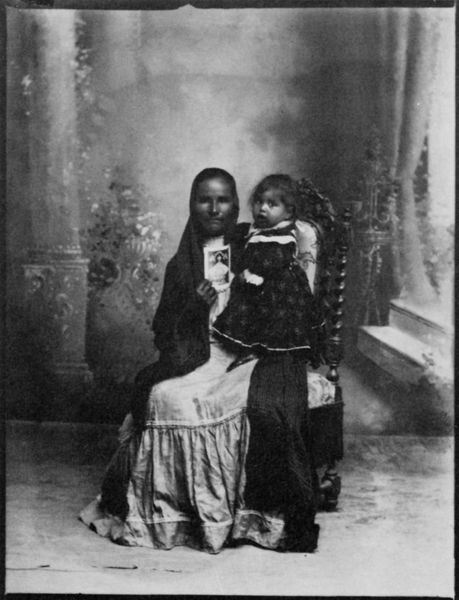
Titel: Porträt
Künstler: Romualdo García
Schlagwörter: dunkel, hand, umhang, weiß, mädchen, sitzen, fenster, frau, grau, haar, hell, hintergrund, holz, kleid, nase, schwarz, stuhl, säule, blick, dame, schal, schleier, tuch, haube, rock, alt, wand, falten, gesicht, stein, bild, bildnis, portrait, porträt, vorhang, ferne, kirche, boden, sessel, sitzend, familie, kind, mutter, tochter, frontal, lehne, zwei, treppe, chair, curtain, lamp, ornate, steps, white, women, black, dress, face, girls, hair, nose, old, seated, skirt, wall, woman, kopftuch, ernst, atelier, pattern, picture, chait, stufe, stufen, schoß, zeigen, exotik, exotisch, foto, fotografie, photographie, farbige, zigeuner, buch, religion, schwarz weiss, leinwand, kleidchen, schnitzerei, photo, sims, jesus, classic, girl, peasant, child, eyes, ausgang, familienbild, bild im bild, black and white, look, shawl, indien, mother, realism, haltend, gedrechselt, peasants, studio, heiligenbild, photografie, family, bil, shoes, baby, native, ghost, clothing, hold, kinf, realistic, photograph, fremd, frühe fotografie, fotographie, ausländer, roc, daughter, family portrait, embroidery, atelierphotographie, ausländerin, beim photograf, fotografiefoto, mutter  und kind, icon, tch, d, wo ist das vögelchen, sheer, vintage, mom, full body, ornate chair, ghoast, refugies, sheer curtain, person of colour, 옛날사진, 가족사진, 보모와 찍은 사진, 부잣집 아이, 기독교인